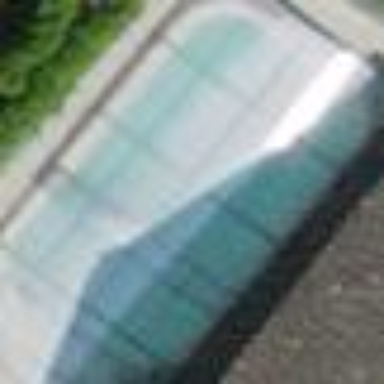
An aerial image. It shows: Outdoor swimming pool in leisure land area.